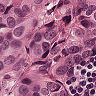
Metastatic tissue present: yes